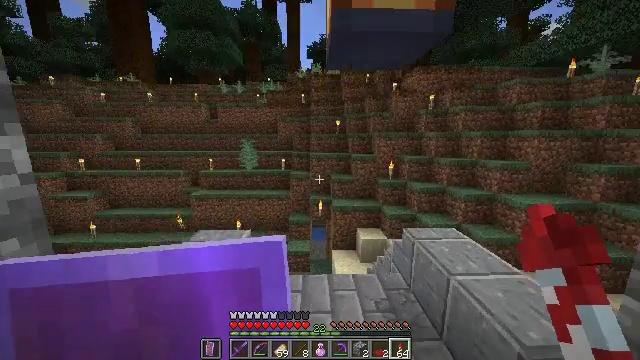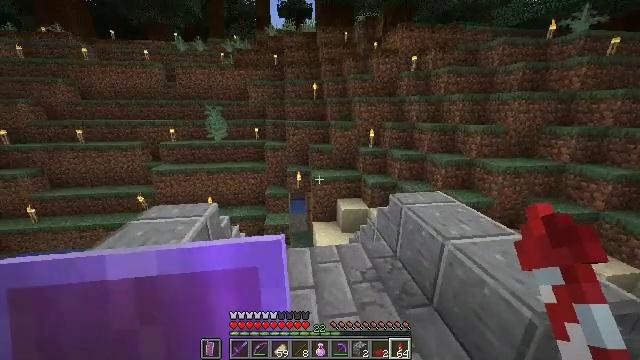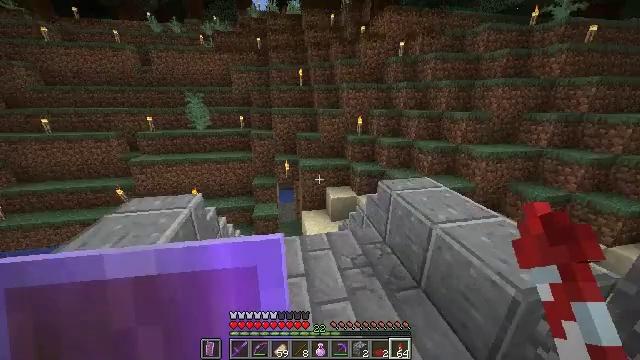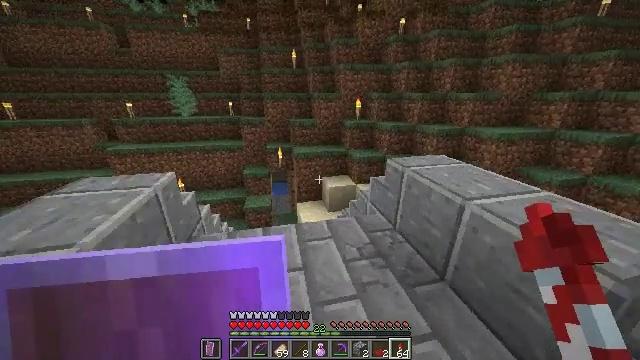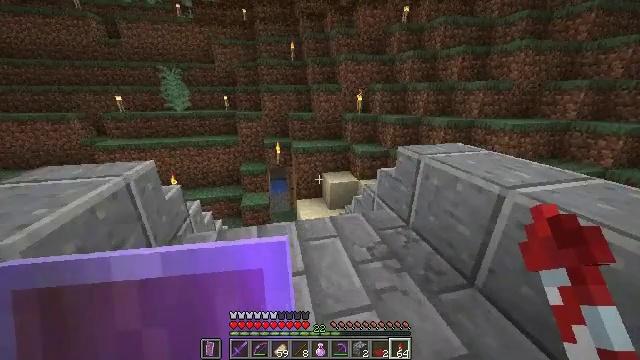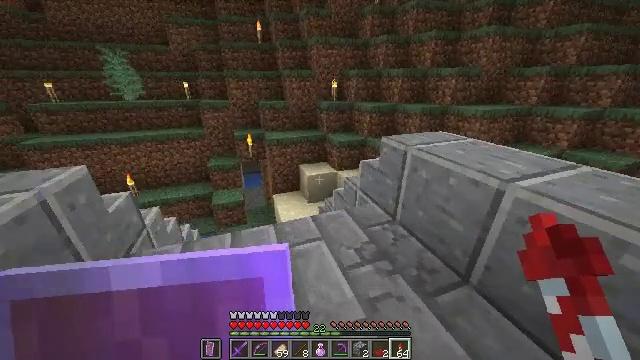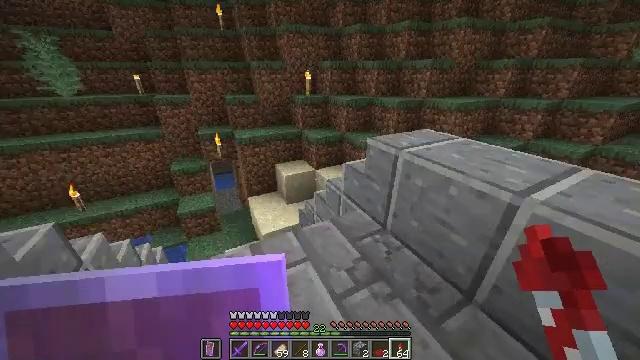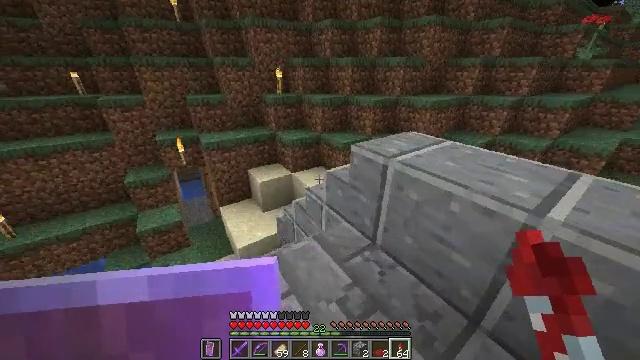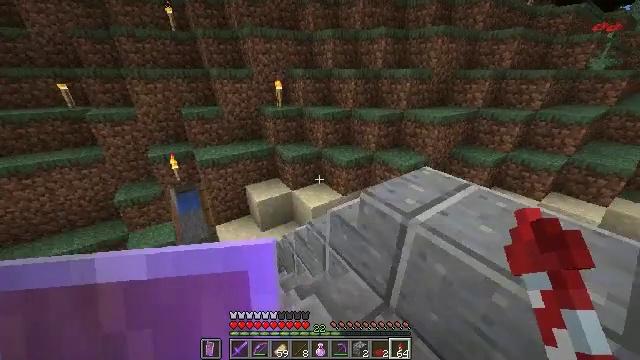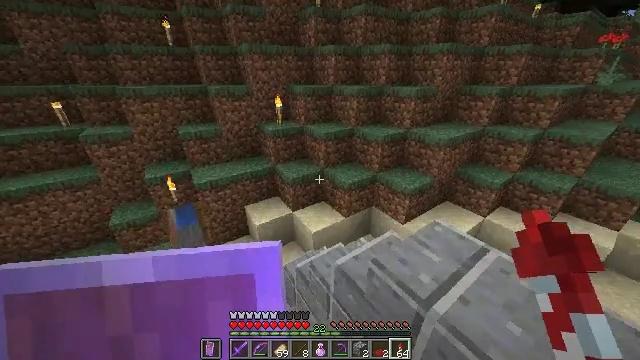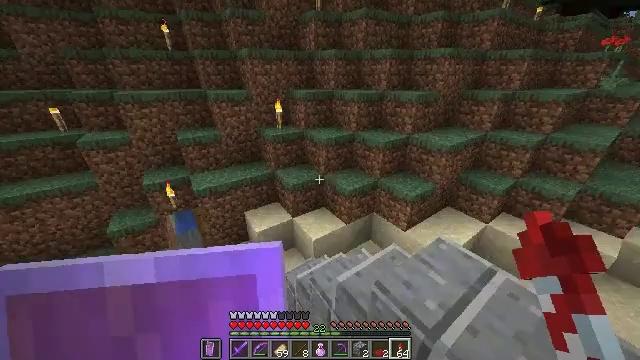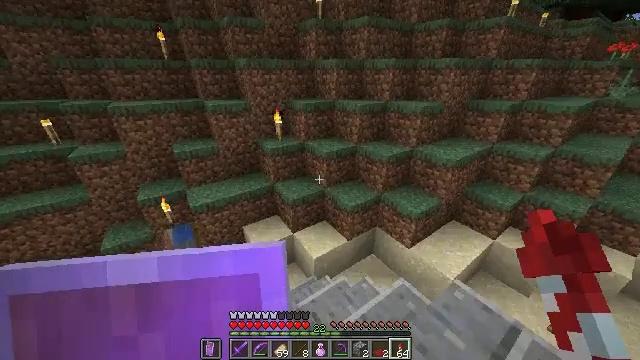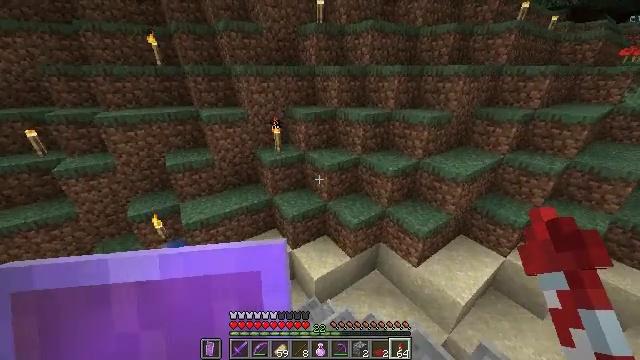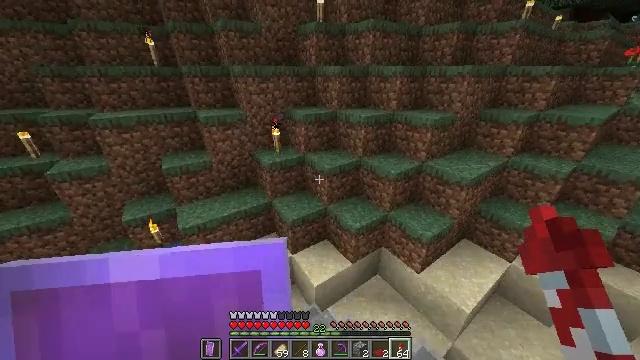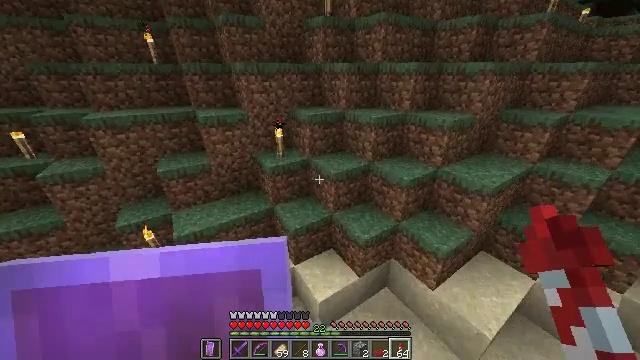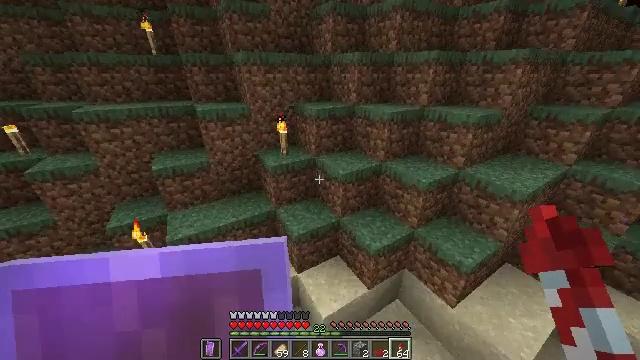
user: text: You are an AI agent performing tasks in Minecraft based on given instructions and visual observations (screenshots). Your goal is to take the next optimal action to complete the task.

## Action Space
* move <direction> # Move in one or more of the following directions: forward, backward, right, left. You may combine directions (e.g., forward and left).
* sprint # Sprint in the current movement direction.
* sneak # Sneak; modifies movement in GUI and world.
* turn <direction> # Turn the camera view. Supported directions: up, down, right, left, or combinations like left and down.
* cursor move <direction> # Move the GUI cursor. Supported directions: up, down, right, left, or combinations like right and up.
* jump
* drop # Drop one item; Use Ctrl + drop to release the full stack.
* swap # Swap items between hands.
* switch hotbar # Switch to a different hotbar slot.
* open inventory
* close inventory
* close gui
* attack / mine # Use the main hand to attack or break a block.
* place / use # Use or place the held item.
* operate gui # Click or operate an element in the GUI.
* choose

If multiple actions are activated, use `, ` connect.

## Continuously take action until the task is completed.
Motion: motion action
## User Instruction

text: Punch the spruce leaves to get saplings.
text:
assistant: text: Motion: move forward, sprint, turn right and down
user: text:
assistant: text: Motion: move forward, sprint, turn right and down
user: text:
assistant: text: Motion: move forward, sprint, turn right and down
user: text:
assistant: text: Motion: move forward, sprint
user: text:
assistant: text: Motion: move forward, sprint, turn right and down
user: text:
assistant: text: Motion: move forward, sprint, turn right and down
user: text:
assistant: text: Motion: move forward, sprint, turn right
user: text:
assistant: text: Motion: move forward, sprint, jump
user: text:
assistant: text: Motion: move forward, sprint, jump
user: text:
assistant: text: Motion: move forward, sprint, jump
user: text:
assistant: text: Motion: move forward, sprint, jump
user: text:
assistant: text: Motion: move forward, sprint, jump
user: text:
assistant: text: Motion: move forward, sprint, jump
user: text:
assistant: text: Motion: move forward, sprint, turn left, jump
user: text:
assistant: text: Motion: move forward, sprint, turn left, jump
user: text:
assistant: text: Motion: move forward, sprint, turn left
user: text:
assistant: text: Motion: move forward, sprint, turn left
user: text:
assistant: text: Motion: move forward, sprint, turn left
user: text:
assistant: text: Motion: move forward, sprint, turn left and up
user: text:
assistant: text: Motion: move forward, sprint, turn left and up, jump
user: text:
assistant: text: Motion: move forward, sprint, turn left and up, jump
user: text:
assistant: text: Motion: move forward, sprint, turn left and up, jump
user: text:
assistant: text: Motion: move forward, sprint, turn left and up, jump
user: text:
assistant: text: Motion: move forward, sprint, turn left and up, jump
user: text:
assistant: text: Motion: move forward, sprint, jump
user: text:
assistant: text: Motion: move forward, sprint, turn left, jump
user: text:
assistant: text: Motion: move forward, sprint
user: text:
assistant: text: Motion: move forward, sprint
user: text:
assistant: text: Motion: move forward, sprint
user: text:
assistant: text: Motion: move forward, sprint